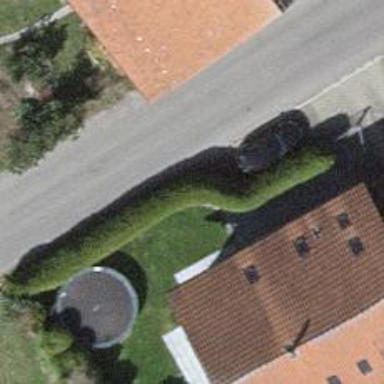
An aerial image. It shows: Hedge barrier.